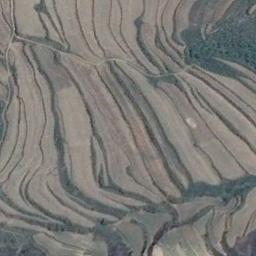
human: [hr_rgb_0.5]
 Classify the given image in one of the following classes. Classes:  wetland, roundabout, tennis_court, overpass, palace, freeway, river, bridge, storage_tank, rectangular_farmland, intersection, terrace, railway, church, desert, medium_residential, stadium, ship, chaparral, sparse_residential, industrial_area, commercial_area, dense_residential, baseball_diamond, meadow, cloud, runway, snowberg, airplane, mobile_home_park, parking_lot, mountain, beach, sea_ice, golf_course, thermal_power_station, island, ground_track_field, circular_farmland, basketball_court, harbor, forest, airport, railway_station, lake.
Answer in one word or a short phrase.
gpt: terrace